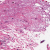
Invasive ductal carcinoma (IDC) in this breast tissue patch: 0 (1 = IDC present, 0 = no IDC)